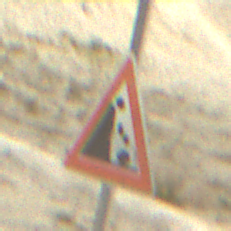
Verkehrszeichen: SteinschlagLinks
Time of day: Midday
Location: Outdoor (Beach)
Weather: PartlyCloudy
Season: NotSpecified
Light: Natural